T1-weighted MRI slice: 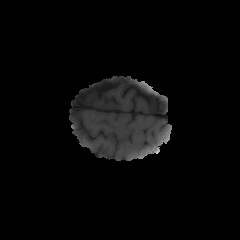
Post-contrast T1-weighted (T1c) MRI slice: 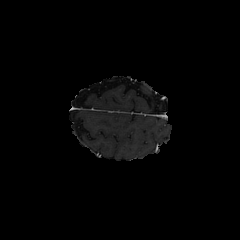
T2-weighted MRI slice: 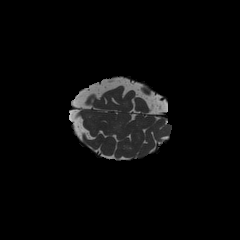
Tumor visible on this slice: no